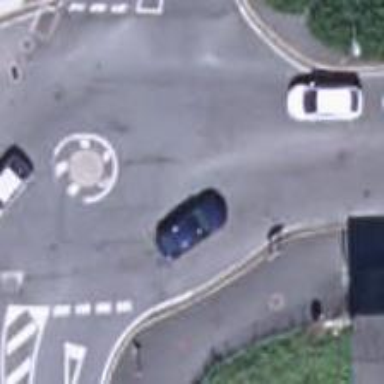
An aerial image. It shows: Tertiary road made of asphalt leading to roundabout junction.